Question: How to implement such a functionality in an Android application which presents to the user initial clicking tutorial (while running application for the first time)? It should look similar to how it is used in that application:

I've searched through forums, but did not find the answer.
I've already seen such a functionality in many other apps and its purpose is to show to the users the functionalities of the most important buttons/layout elements in the main activity of our application.
How to implement such a functionality? And how to indicate that user already completed "clicking tutorial" so it will not show for the next time?
Thank you in advance!
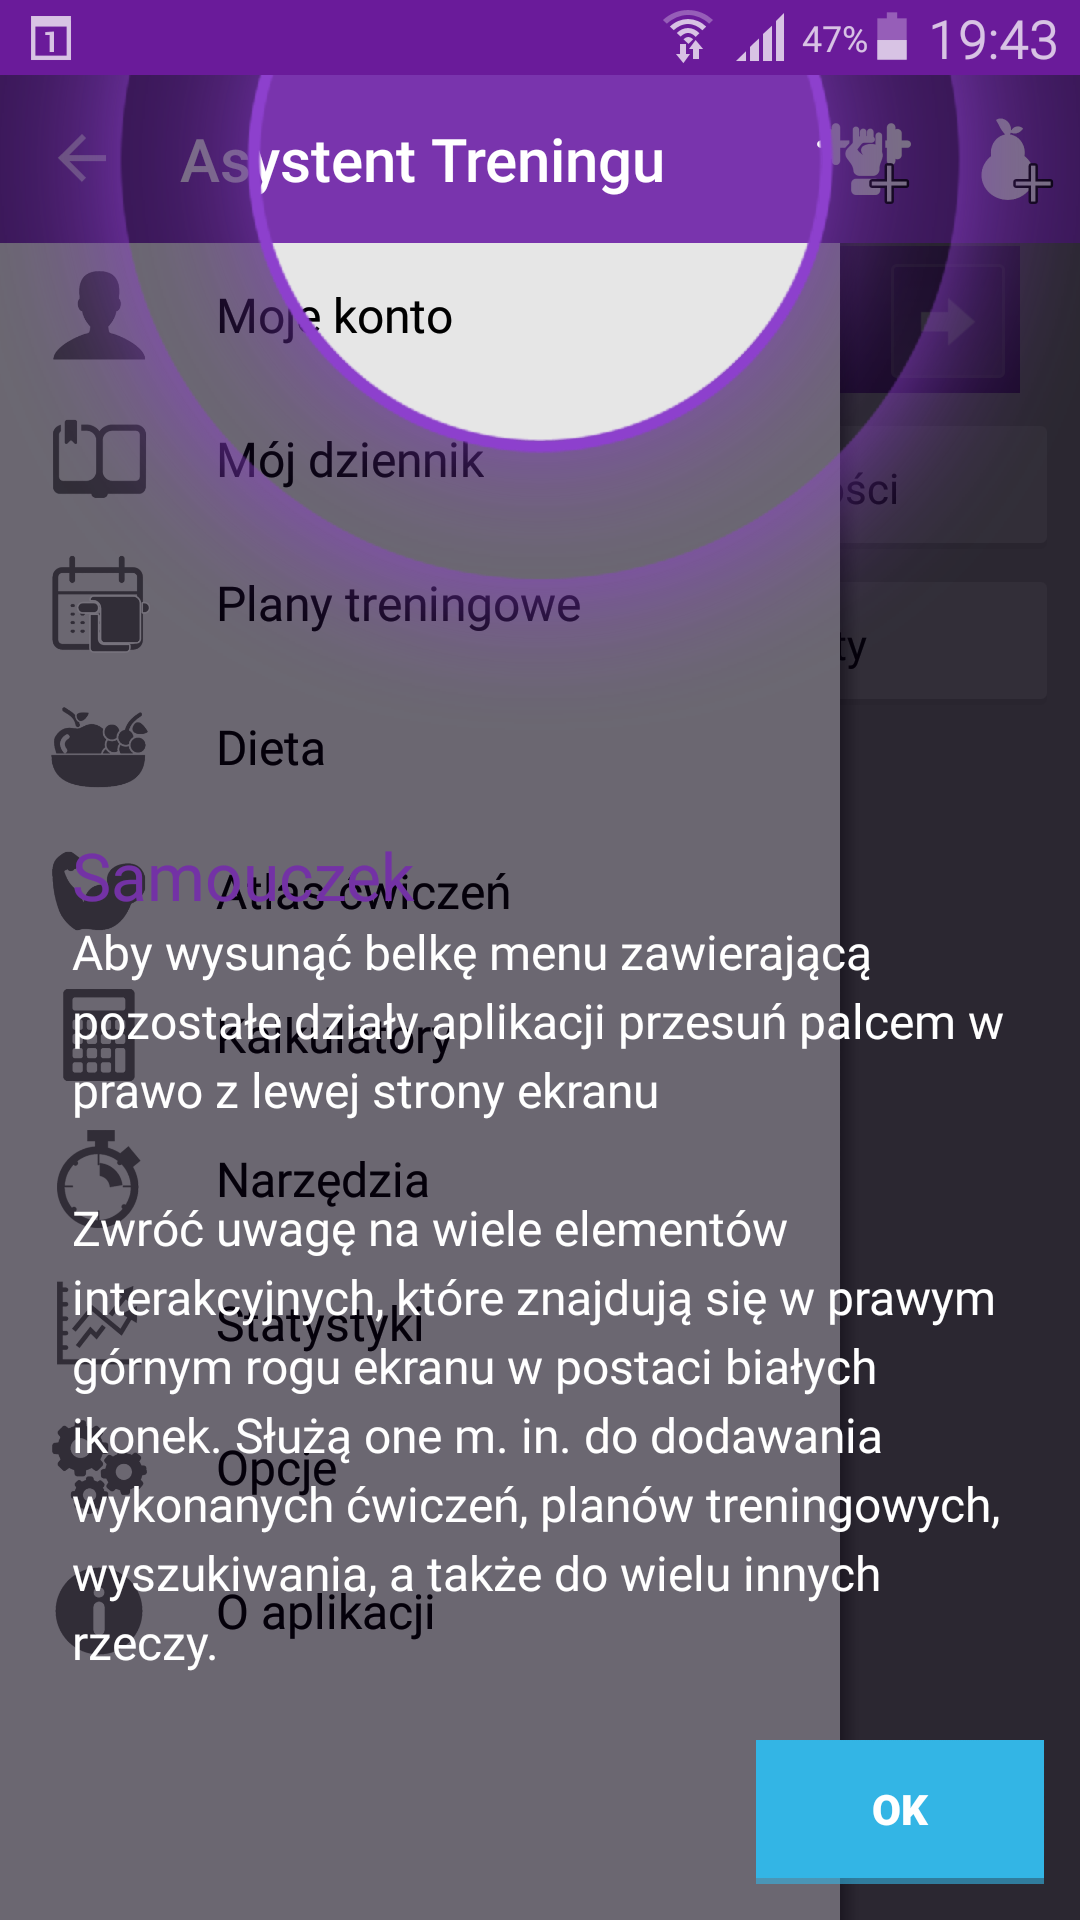
Answer: You can take a look at this library here <URL>.
(I think "ShowcaseView" library is the one you're looking for)
Hope it helped.